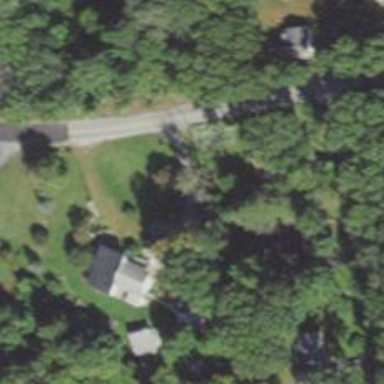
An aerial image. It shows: Residential driveway designated as service road.